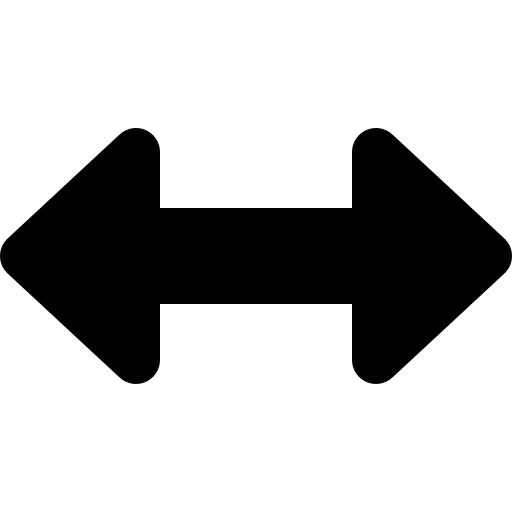
Tags: icon, FontAwesome, fa-icon, solid, left, right